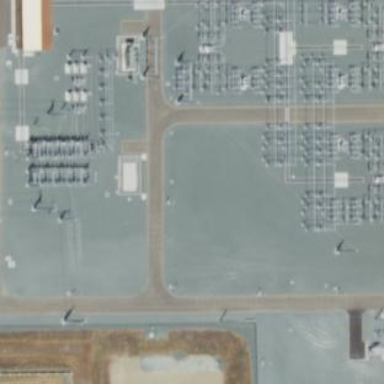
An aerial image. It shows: Power substation.